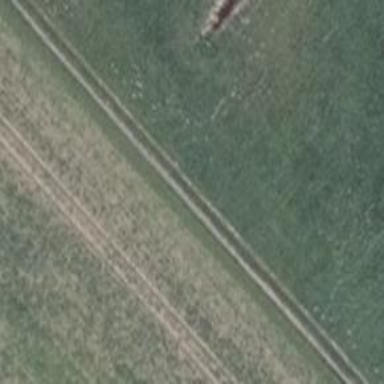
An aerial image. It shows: Dirt track road with grade 3 tracktype.